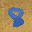
Label: 8